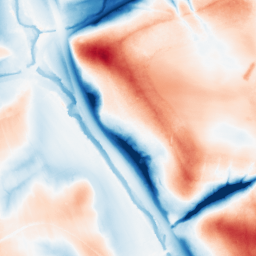
Category: classical
Decomposition family: gaussian_anisotropic
Decomposition parameters: sigma_x: 20
sigma_y: 20
Upsampling method: bspline
Upsampling parameters: scale: 8
Upsampling scale: 8